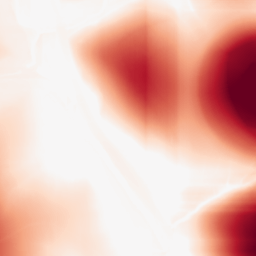
Category: morphological
Decomposition family: rolling_ball
Decomposition parameters: radius: 100
Upsampling method: bilinear
Upsampling parameters: scale: 8
Upsampling scale: 8